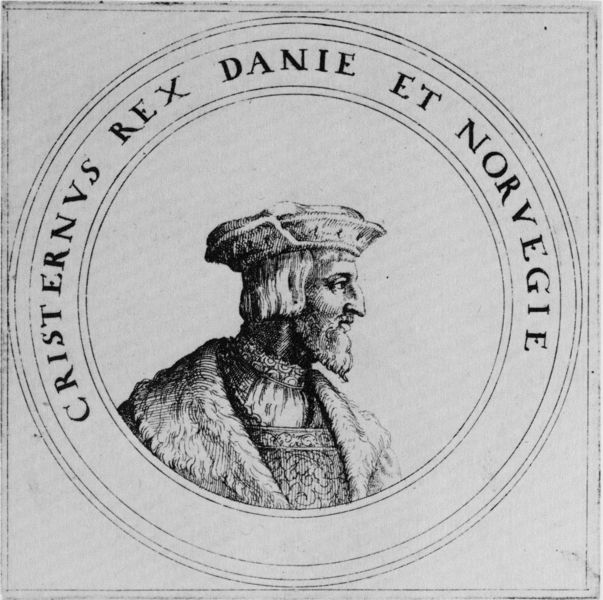
Titel: Bildnis von König Christian II von Dänemark
Künstler: Augustin Hirschvogel
Institution: (Seriendruck)
Schlagwörter: mann, umhang, weiß, brust, frisur, grau, haar, hut, mund, nase, profil, schwarz, zeichnung, muster, ornament, bart, hemd, kappe, mütze, kragen, mensch, pelz, samt, vollbart, bildnis, herr, portrait, porträt, auge, haare, mantel, adel, seide, kreis, oval, rund, fell, schrift, papier, kette, grafik, graphik, schriftzug, könig, inschrift, medaillon, druck, stich, schwarzweiß, norwegen, stempel, herrscher, krause, brokat, barett, halbporträt, halb, medaille, fellkragen, christentum, graf, münze, latein, lateinisch, dänemark, christ, christian, rex, könig von dänemark und norwege, christernus, däne, danie, cristernus rex, cristernvs, norvegie, dnie, cristernur